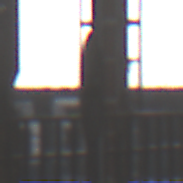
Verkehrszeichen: EndeUeberholverbot
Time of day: Midday
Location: Roofed (Special)
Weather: Overcast
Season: NotSpecified
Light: Natural